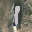
Label: 1